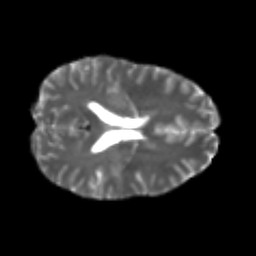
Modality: T2w
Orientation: axial
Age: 23
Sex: female
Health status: healthy
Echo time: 0.074 s